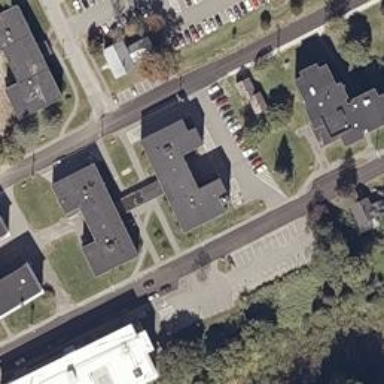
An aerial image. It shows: Residential road with asphalt surface and sidewalk on the left side.